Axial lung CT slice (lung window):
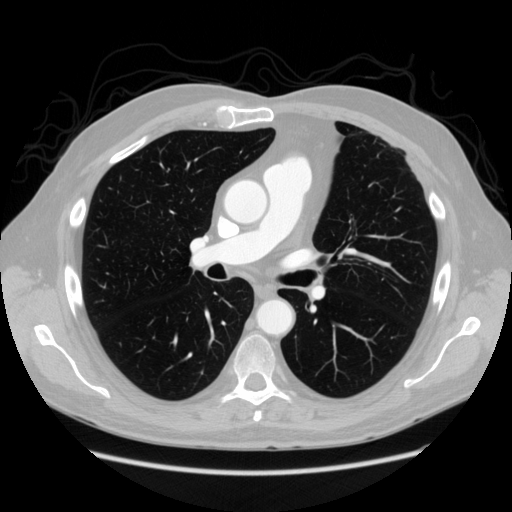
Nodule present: no